Field crop: maize
Growth stage: 2
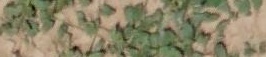
Species: convolvulus